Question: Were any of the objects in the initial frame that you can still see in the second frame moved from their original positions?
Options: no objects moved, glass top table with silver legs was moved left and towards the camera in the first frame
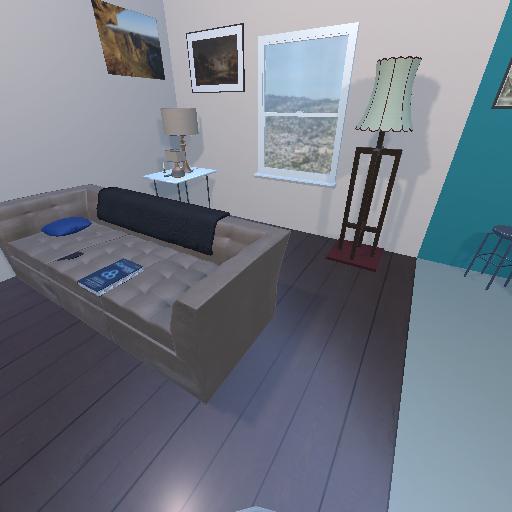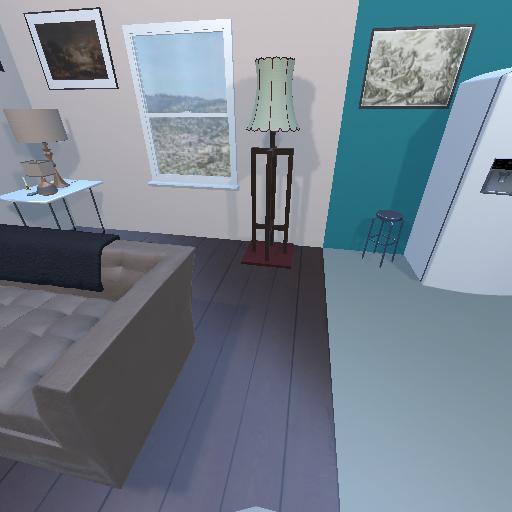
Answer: no objects moved